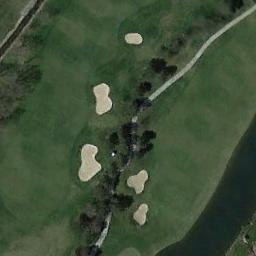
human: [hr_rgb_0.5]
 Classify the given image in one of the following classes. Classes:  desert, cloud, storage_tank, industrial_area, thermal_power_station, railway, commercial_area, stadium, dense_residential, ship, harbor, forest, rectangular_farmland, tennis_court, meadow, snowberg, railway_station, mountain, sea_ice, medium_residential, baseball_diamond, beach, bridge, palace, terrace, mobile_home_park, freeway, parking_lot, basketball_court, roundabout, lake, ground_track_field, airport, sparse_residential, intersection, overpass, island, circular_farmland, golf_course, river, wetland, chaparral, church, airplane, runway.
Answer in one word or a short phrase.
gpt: golf_course